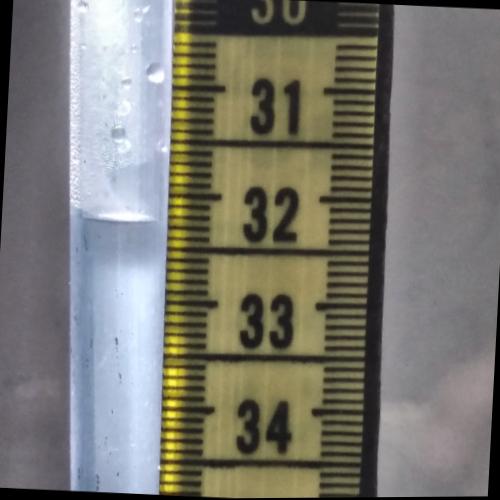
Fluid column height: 32.2 cm